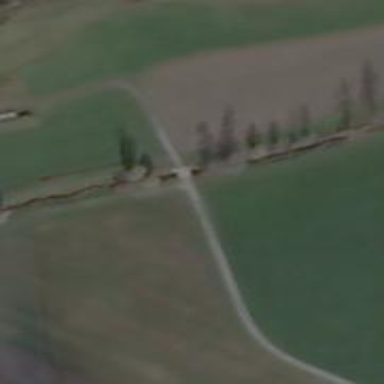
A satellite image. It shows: Track road with bridge.